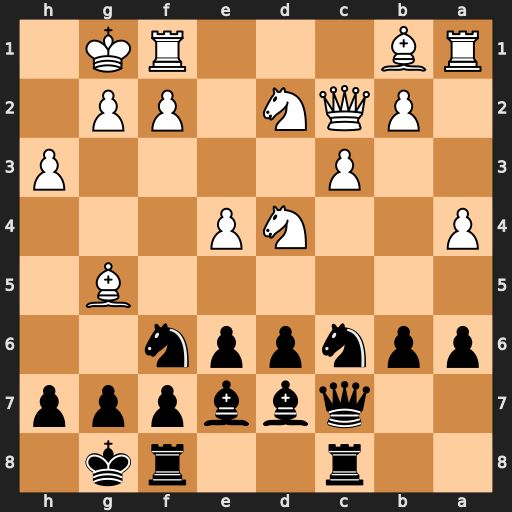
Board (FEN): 2r2rk1/2qbbppp/ppnppn2/6B1/P2NP3/2P4P/1PQN1PP1/RB3RK1
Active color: b
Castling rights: -
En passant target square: -
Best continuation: Nxd4 Qd3 Nc6 Bxf6 gxf6